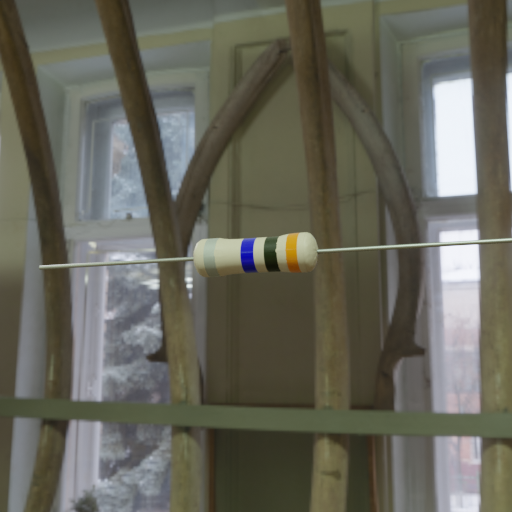
Resistor colour bands (in order): silver, blue, black, orange